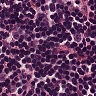
Metastatic tissue present: no